Question: I've defined my layout something like this -
'
'''
<ImageView
android:id="@+id/first_icon"
android:layout_width="wrap_content"
android:layout_height="wrap_content"
android:src="@drawable/square" />
<ImageView
android:id="@+id/second_big_image"
android:layout_width="wrap_content"
android:layout_height="wrap_content"
android:layout_toRightOf="@id/first_icon"
android:scaleType="fitXY"
android:src="@drawable/square_big" />
<TextView
android:id="@+id/line1"
android:layout_width="fill_parent"
android:layout_height="wrap_content"
android:textColor="#000000"
android:layout_alignTop="@id/second_big_image"
android:layout_toRightOf="@+id/second_big_image"
android:text="AND Here is the text" />
'''
'
And on screen I see it something like this. I don't understand why there is a bit of space on top of the text. Even if I'm aligning it to top of the second image it is still not aligned. How do I do it?

I've already tried 'android:alignParentTop="true"' and also 'android:gravity="top"'. But nothing seems to be working. May be this is the behavior of android textview but I still want to get rid of that space.
Setting 'android:layout_marginTop="-4dip"' makes it appear like what I want. But is it the right way of doing it?
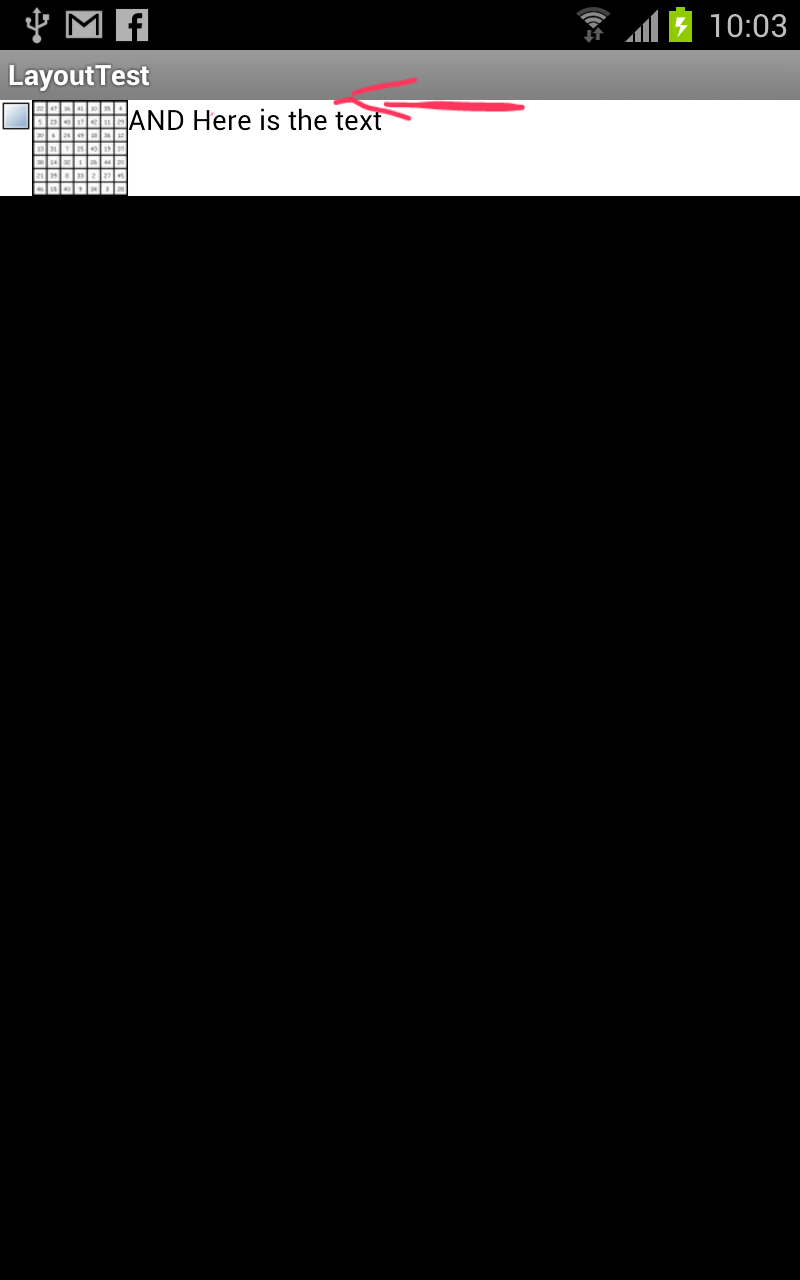
Answer: I Think Text view has no problem it is attached to the top (see image image Textview has setted with red BG). The problem is with the Font a you can see the second line also has the gap from the first line so this space is attached with font can try other custom font to check this.